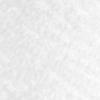
Label: no_change